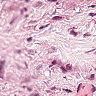
Metastatic tissue present: yes